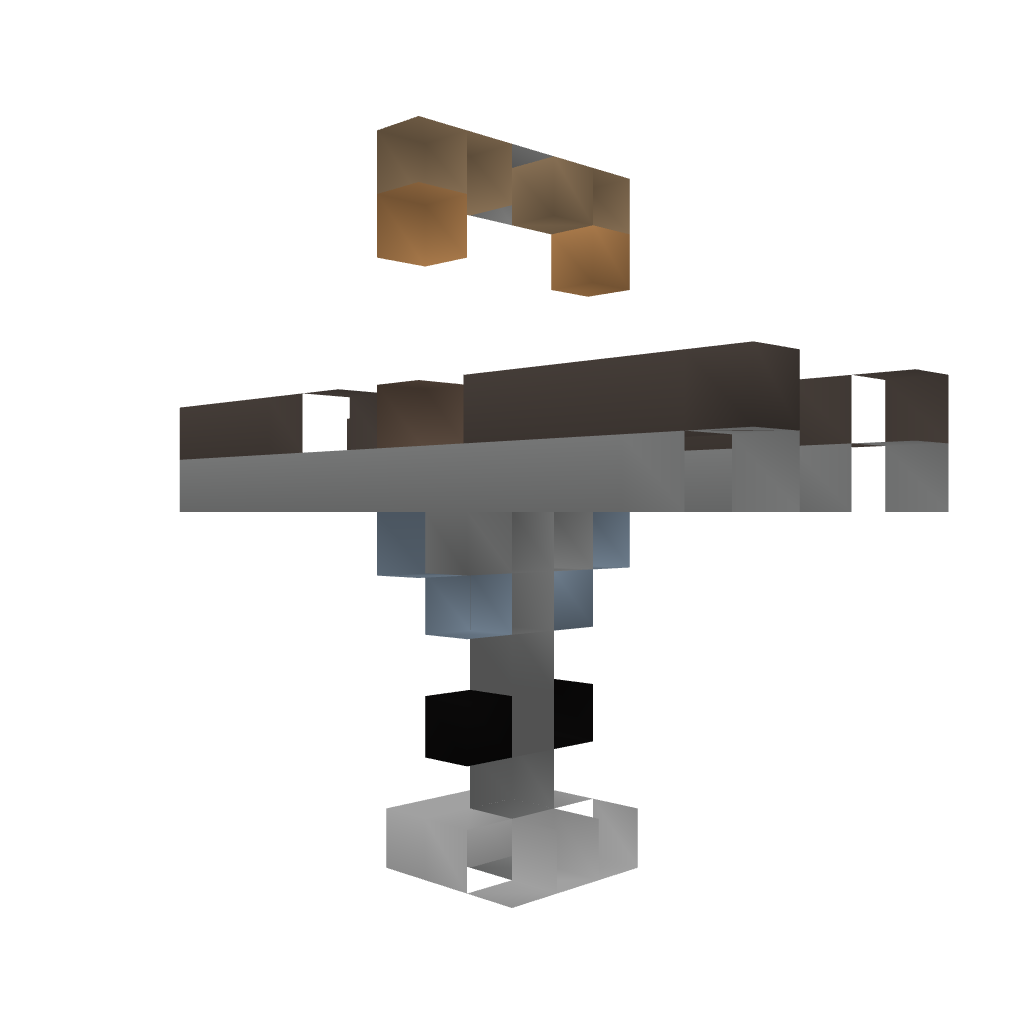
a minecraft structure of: Raised Railway